Question: I am looking out for some kind of short code where i should not be repeating the 'column names' in database and it should directly be inserted with respective 'column name' index to 'array value' . Below i have uploaded the image for understanding.

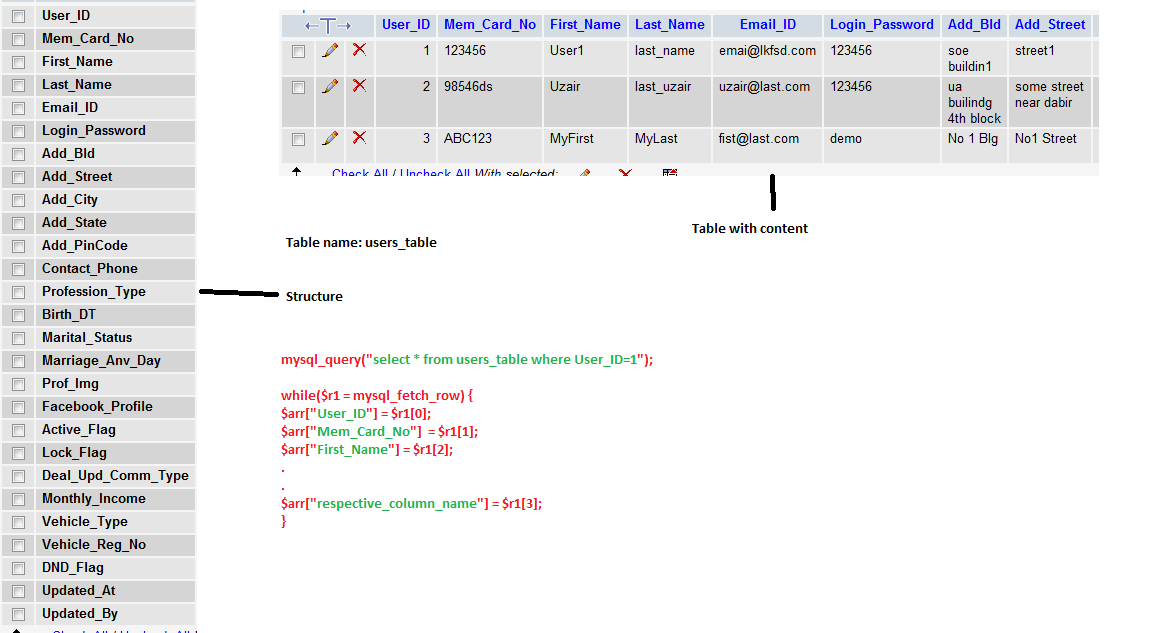
Answer: Check this:
'''
$query = mysql_query( "SELECT * FROM users_table WHERE user_id=1;" );
$row = mysql_fetch_array( $query );
print_r( $row );
'''
more about <URL> on php.net